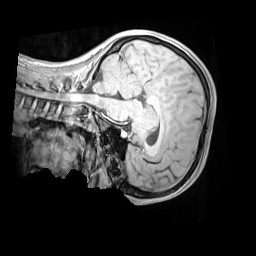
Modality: MP2RAGE
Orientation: sagittal
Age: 11
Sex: female
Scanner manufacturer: siemens
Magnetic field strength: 3 T
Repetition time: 4 s
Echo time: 0.00303 s